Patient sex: M
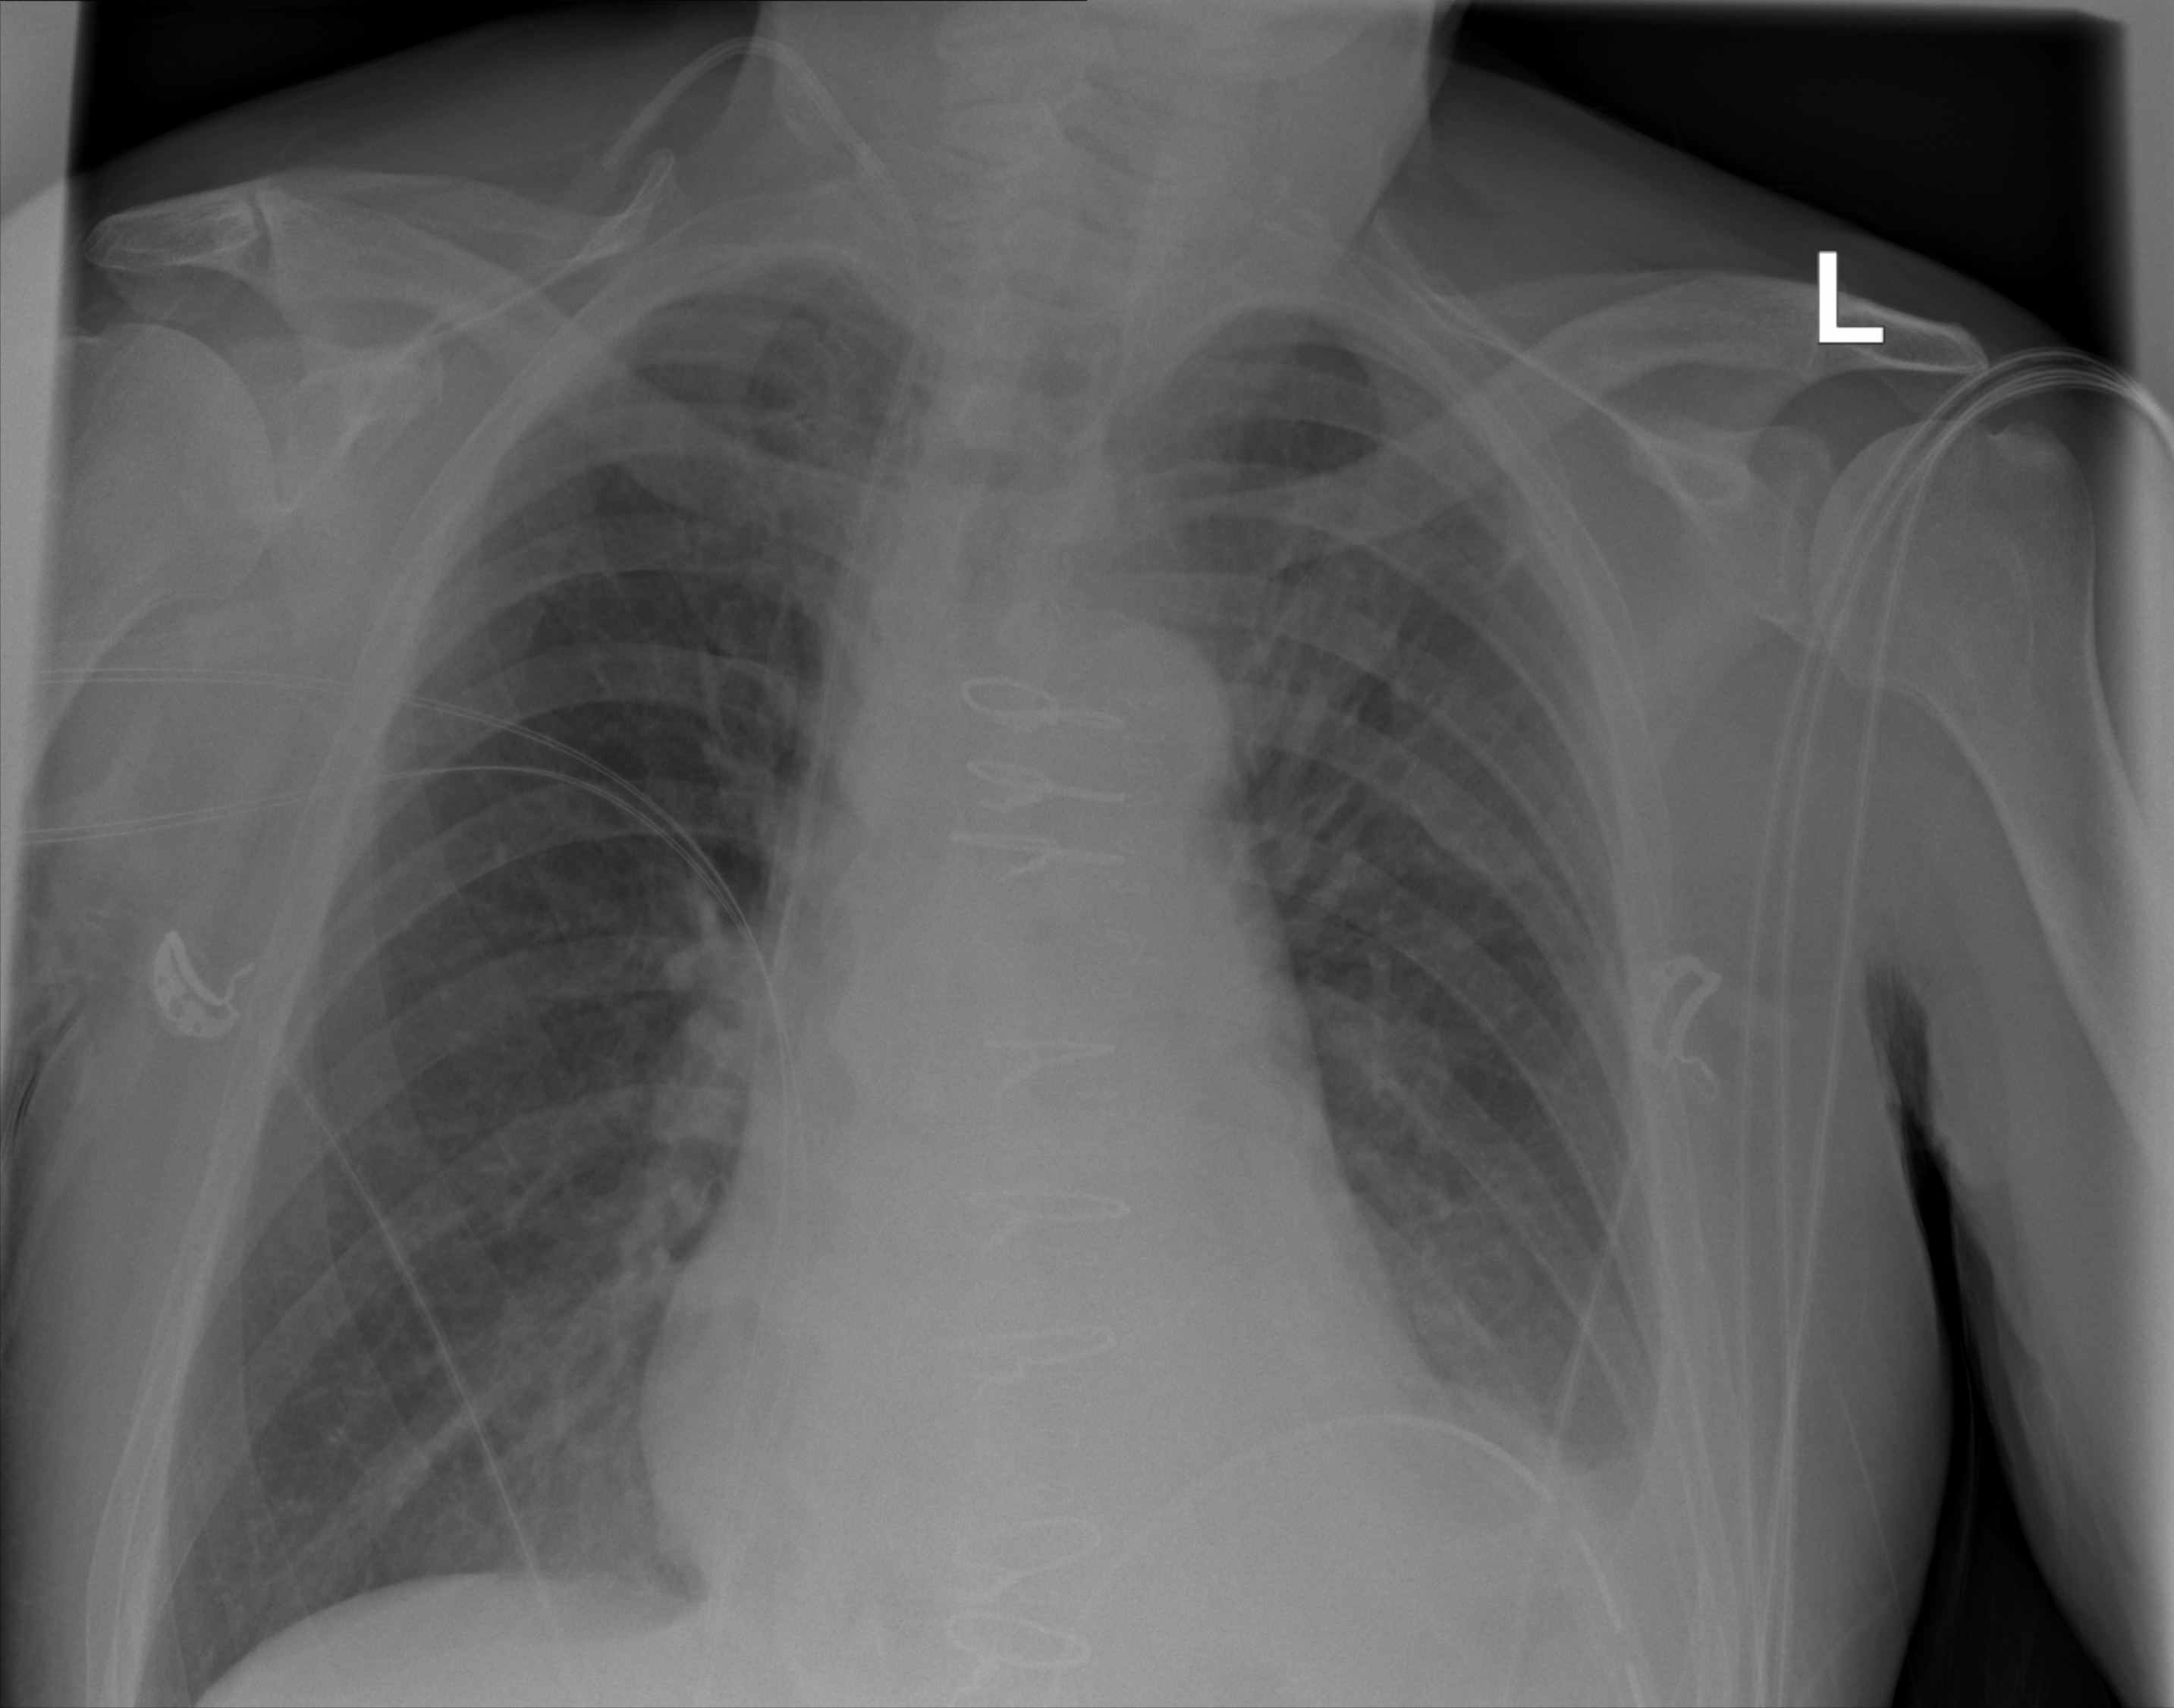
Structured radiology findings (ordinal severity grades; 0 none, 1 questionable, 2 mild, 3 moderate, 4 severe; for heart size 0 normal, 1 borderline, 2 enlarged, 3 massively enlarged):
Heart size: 0
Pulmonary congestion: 0
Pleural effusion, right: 0
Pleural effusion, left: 2
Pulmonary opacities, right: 0
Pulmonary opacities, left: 0
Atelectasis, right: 0
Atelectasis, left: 2